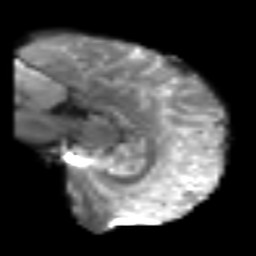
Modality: T2w
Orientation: sagittal
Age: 54
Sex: male
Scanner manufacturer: siemens
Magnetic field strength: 3 T
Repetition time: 6.1 s
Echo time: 0.101 s